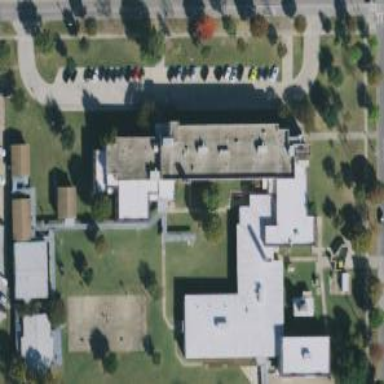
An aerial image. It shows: School building.